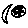
Label: moon